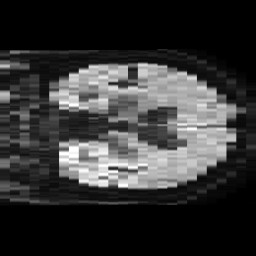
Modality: TRACE
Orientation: coronal
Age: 66
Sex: male
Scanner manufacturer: philips
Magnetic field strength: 3 T
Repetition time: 4.14 s
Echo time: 0.06119 s